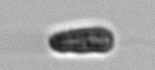
Label: Pseudochattonella_farcimen